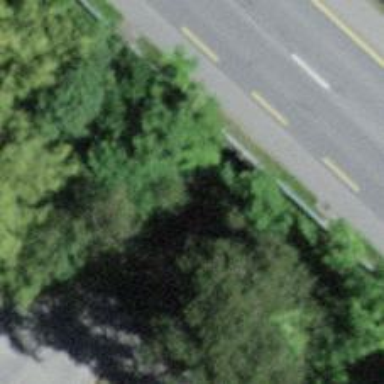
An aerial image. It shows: Paved residential road with tunnel and no sidewalk.